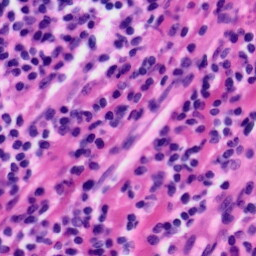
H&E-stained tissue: Tonsil